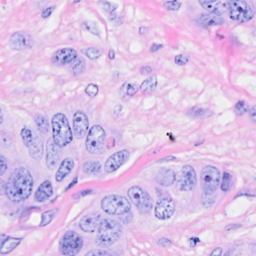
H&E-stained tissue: Breast